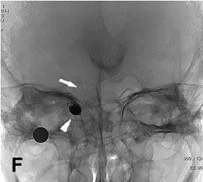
(D,E) Oblique views of right ICA angiogram showing the complete occlusion of the CCF and the remained pseudoaneurysm (indicated by black arrow head).
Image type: radiology (x_ray)